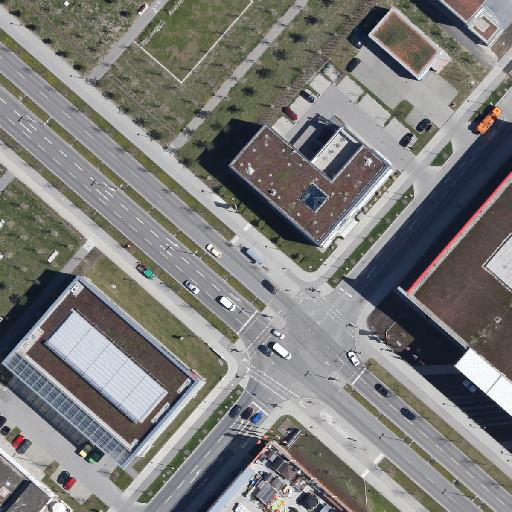
Referring expression: road marking